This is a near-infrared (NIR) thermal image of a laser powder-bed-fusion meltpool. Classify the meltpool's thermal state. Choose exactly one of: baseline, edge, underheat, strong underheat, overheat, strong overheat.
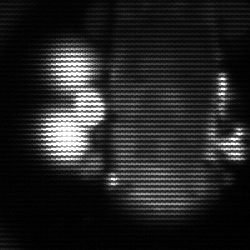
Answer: strong underheat